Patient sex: M
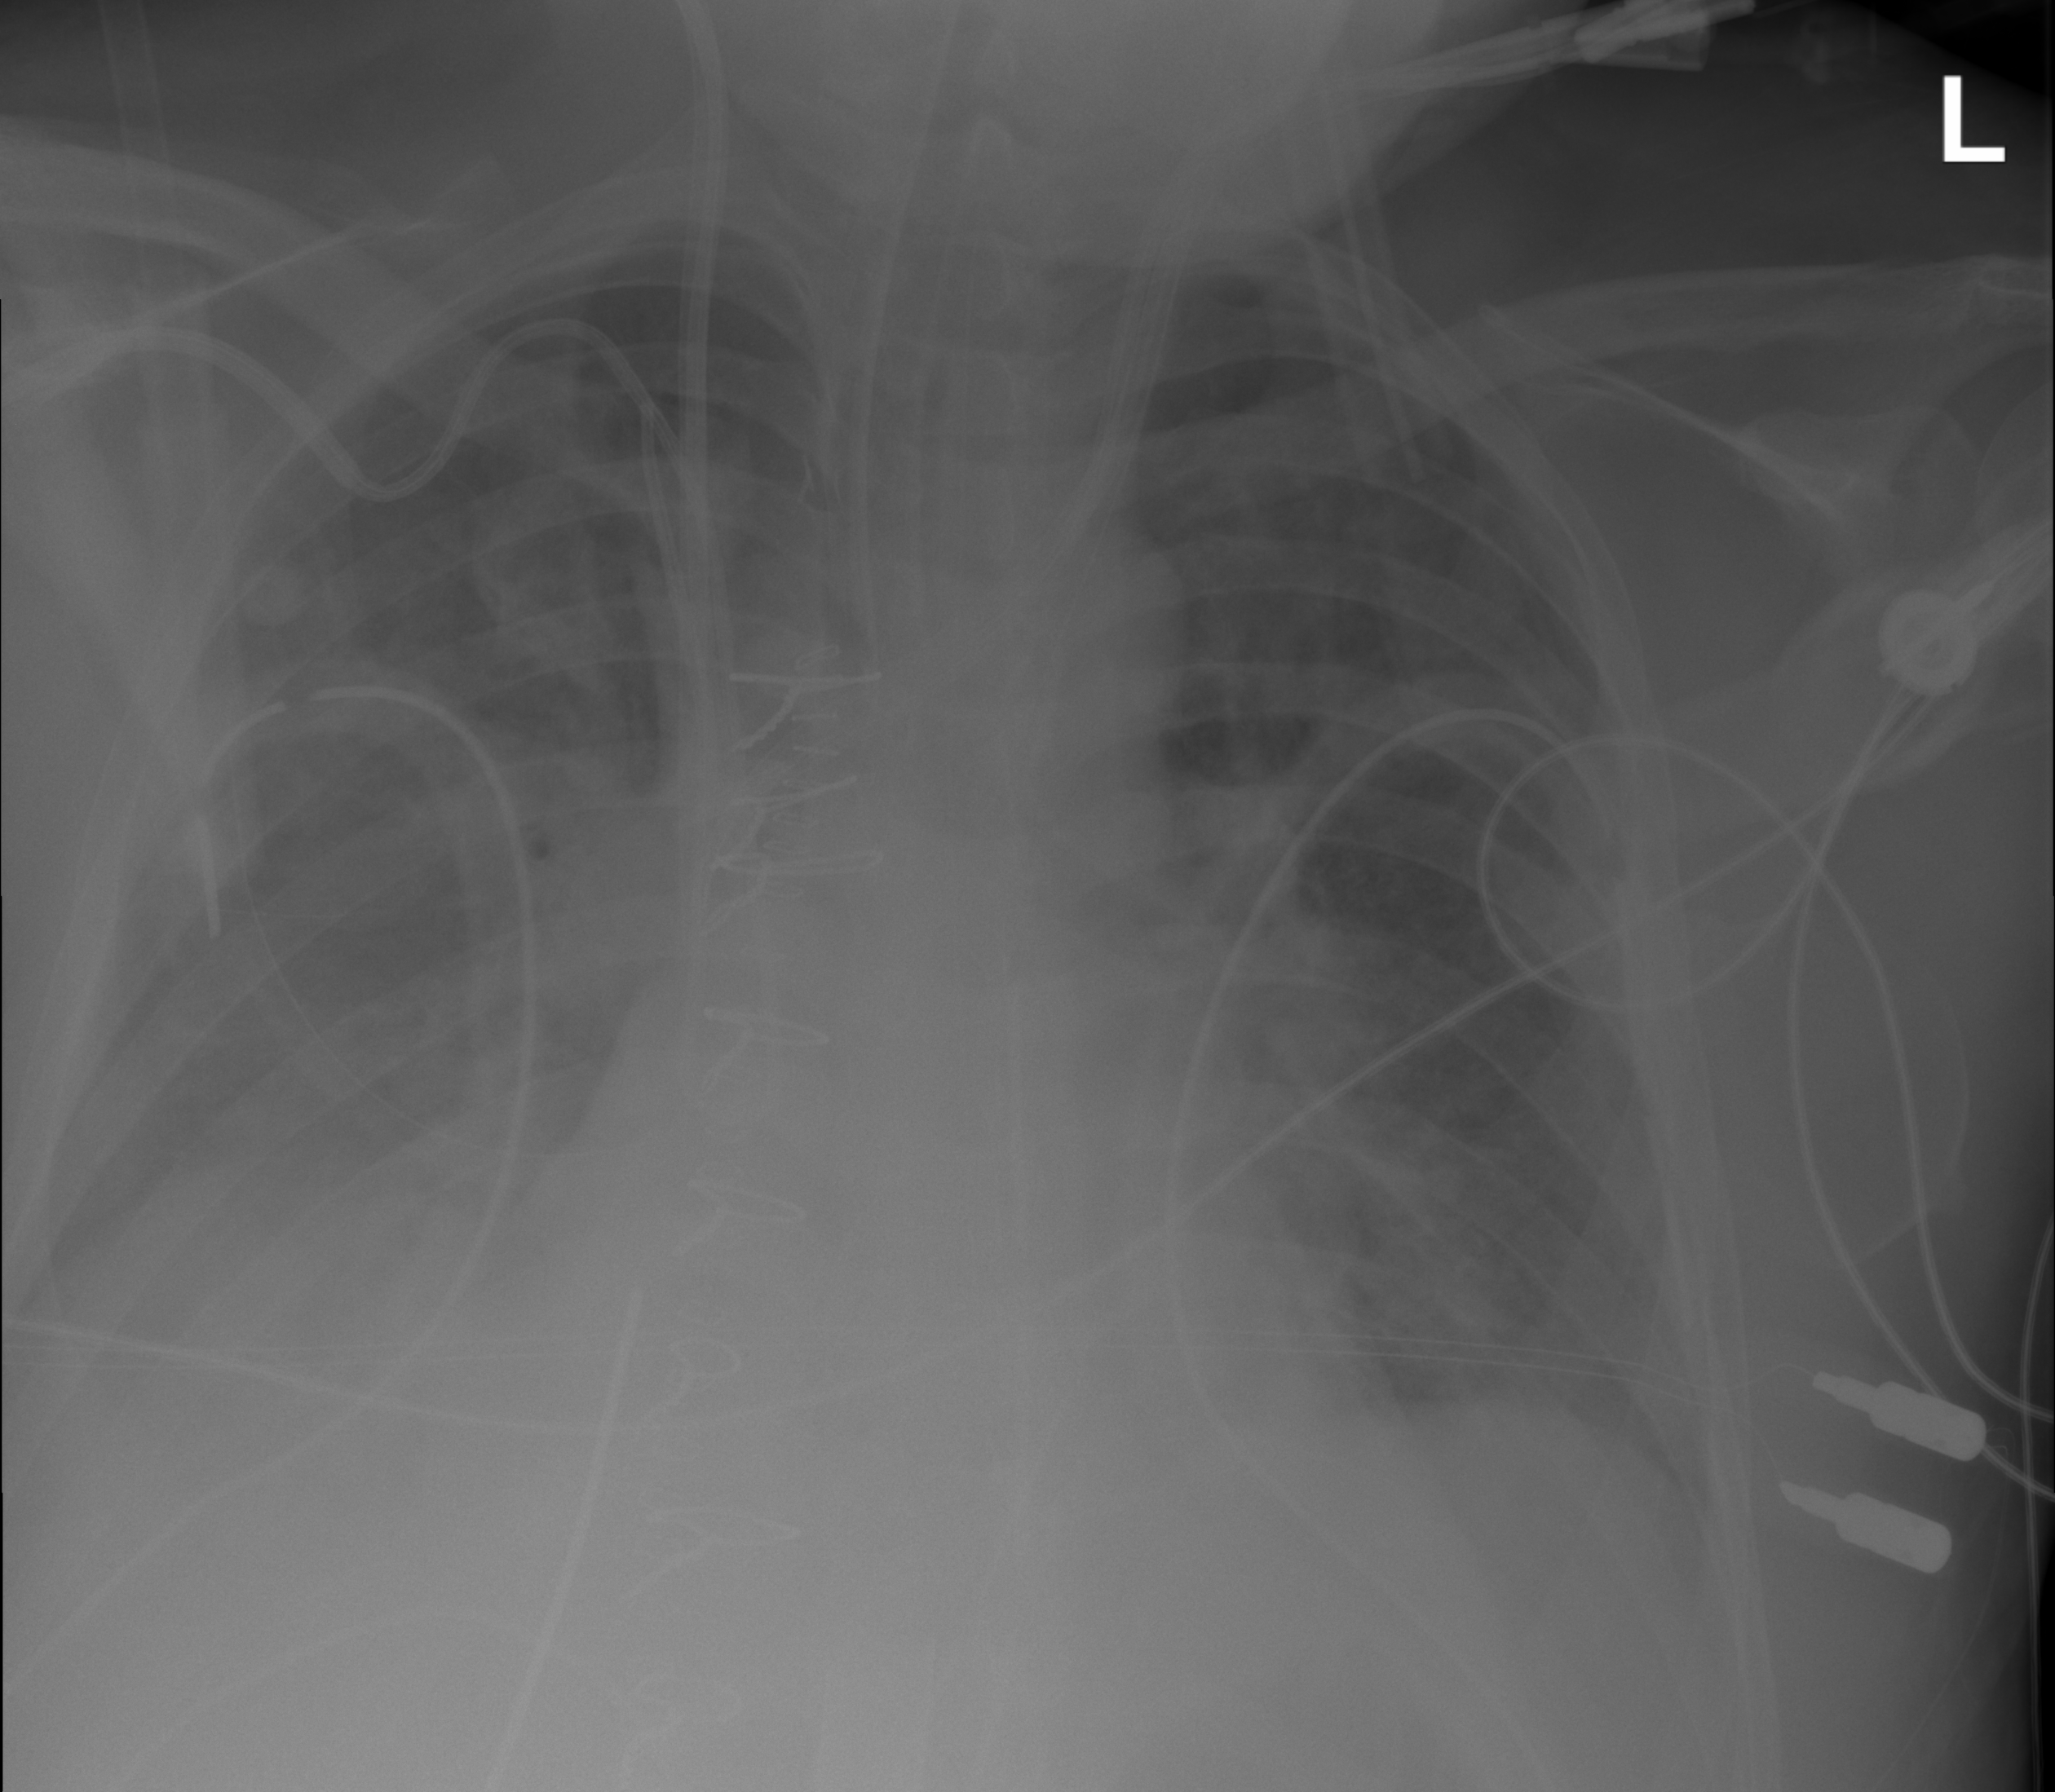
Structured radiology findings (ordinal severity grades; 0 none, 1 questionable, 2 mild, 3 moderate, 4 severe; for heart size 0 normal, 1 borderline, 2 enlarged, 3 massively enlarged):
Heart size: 2
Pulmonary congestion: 2
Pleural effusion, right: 2
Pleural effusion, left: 0
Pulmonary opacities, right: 2
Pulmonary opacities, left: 2
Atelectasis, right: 0
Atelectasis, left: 0